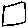
Label: square